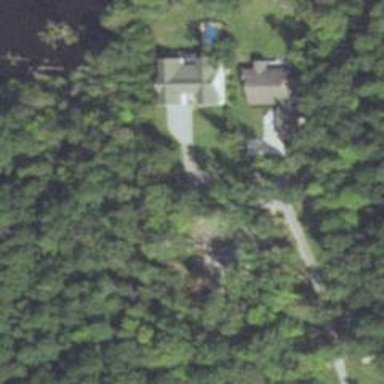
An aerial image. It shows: Driveway.